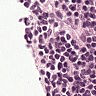
Metastatic tissue present: no